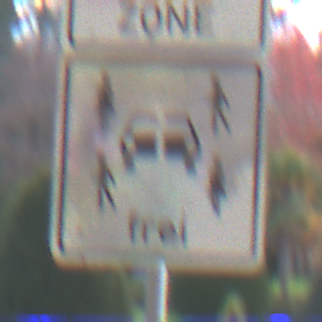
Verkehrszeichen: CarsharingfahrzeugeFrei
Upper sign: BeginnEingeschraenktesHalteverbotZone
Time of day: MorningAfternoon
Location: Roofed (Urban)
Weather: PartlyCloudy
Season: NotSpecified
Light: Natural